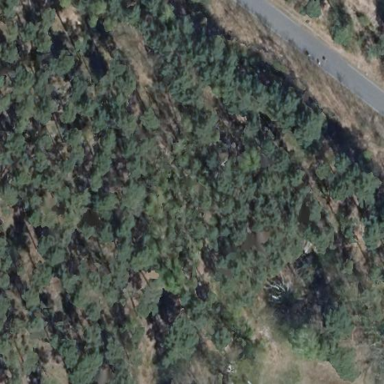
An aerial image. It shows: Forest area.